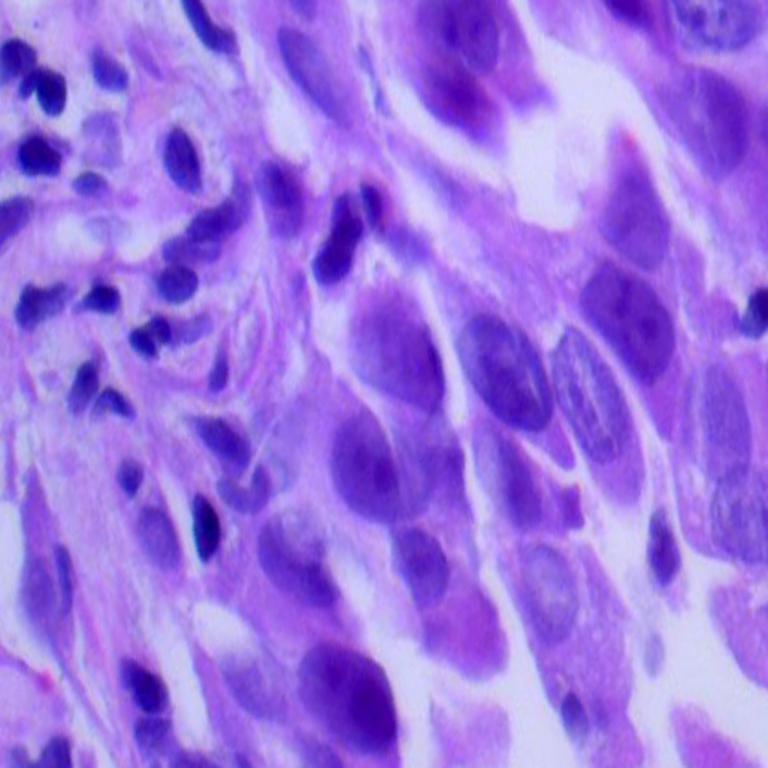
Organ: lung
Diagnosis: adenocarcinomas